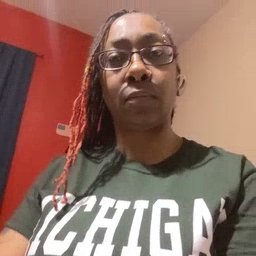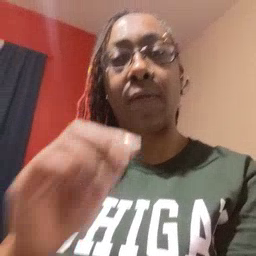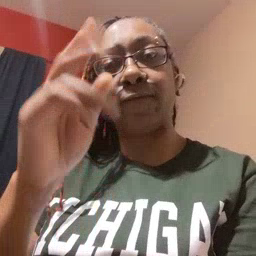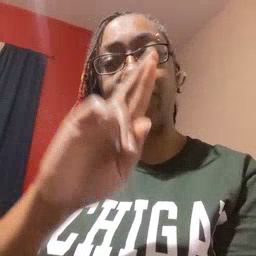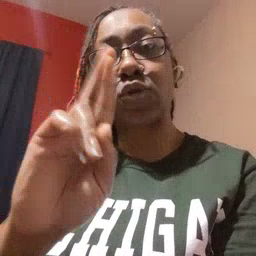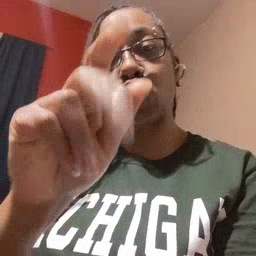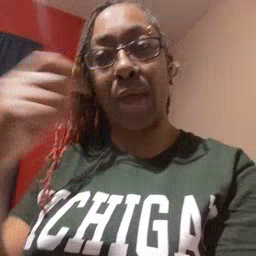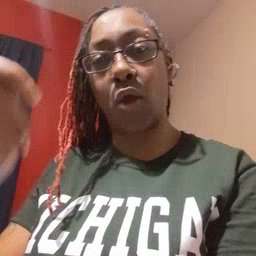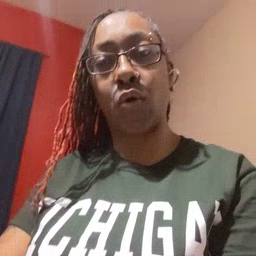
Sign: refrigerator